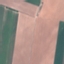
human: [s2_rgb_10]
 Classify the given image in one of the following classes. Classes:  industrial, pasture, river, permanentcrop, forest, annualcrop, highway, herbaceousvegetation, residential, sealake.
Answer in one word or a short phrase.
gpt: AnnualCrop